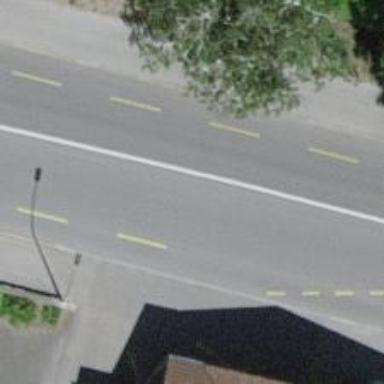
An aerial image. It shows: Primary highway with asphalt surface. It has designated lane for cyclists in both directions.